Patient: sex F, age 82
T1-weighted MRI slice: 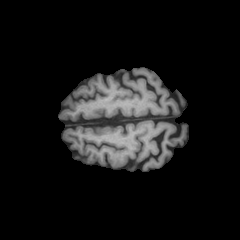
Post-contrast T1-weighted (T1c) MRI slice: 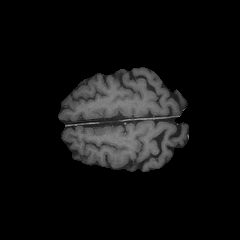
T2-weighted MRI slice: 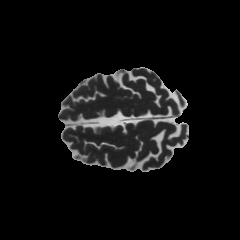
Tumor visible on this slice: no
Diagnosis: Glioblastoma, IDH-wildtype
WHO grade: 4